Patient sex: M
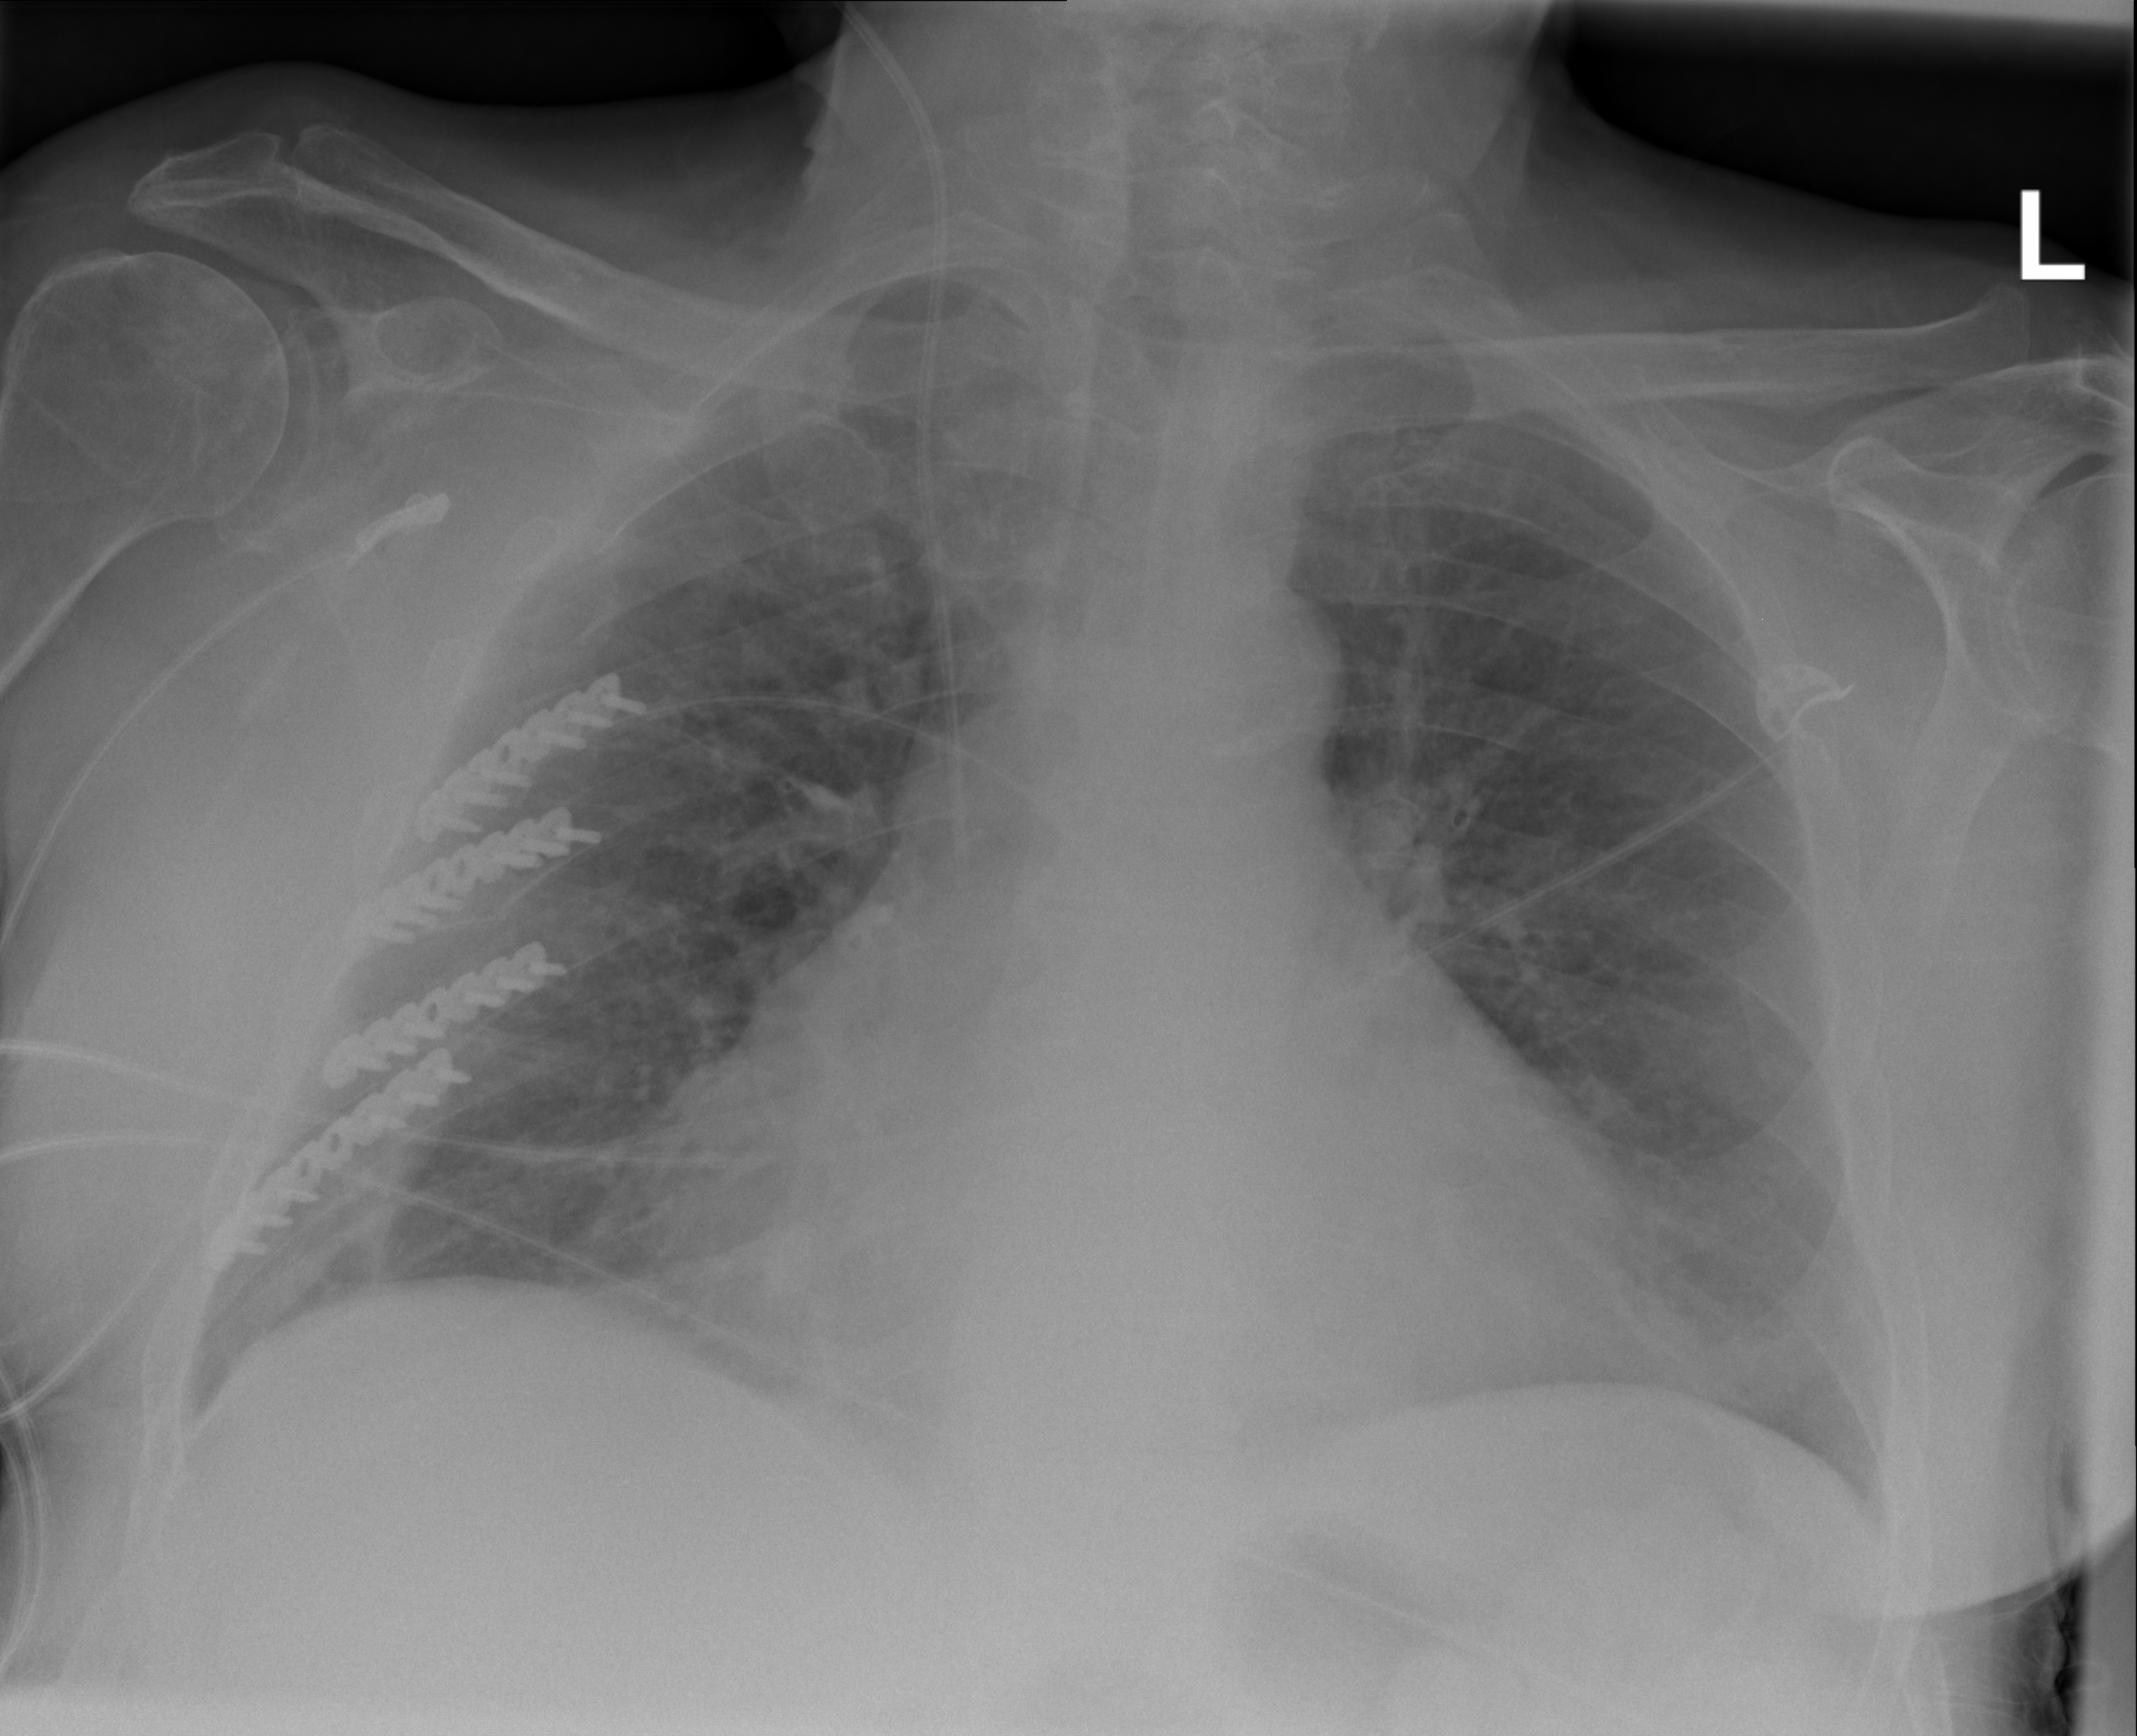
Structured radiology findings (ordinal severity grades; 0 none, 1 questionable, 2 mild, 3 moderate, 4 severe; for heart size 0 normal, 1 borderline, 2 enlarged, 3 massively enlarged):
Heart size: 3
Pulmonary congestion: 2
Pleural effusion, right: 0
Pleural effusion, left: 0
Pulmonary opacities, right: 1
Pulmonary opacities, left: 0
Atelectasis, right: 2
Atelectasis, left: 0